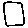
Label: square